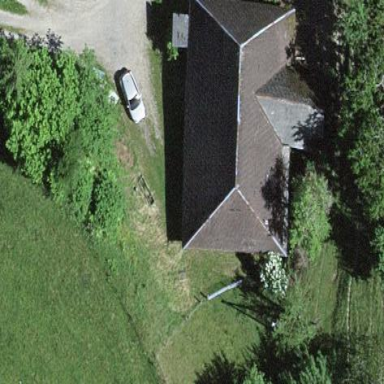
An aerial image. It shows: Farm building.